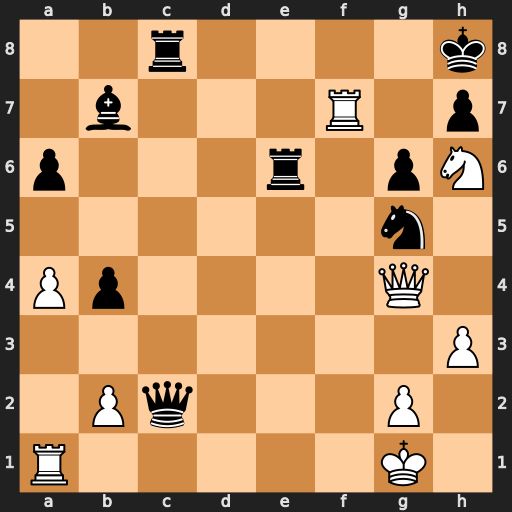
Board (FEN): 2r4k/1b3R1p/p3r1pN/6n1/Pp4Q1/7P/1Pq3P1/R5K1
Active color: w
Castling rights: -
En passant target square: -
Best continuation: Qd4+ Re5 Qxe5#